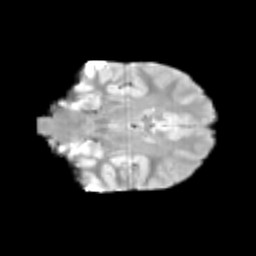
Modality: T2w
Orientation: coronal
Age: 11
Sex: male
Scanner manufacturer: siemens
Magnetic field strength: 3 T
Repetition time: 3.8 s
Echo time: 0.07 s